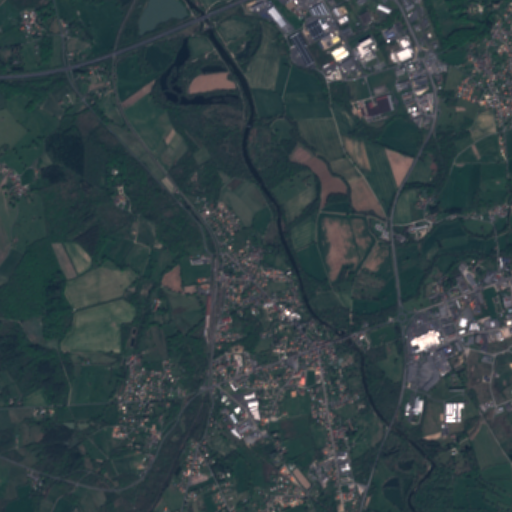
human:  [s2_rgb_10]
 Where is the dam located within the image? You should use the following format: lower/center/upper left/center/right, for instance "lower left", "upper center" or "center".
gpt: The dam is located in the lower right of the image.
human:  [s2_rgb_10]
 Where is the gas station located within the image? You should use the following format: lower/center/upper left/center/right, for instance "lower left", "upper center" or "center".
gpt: The gas station is located in the lower right of the image.
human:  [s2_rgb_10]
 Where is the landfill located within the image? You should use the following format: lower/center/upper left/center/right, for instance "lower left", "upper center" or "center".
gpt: The landfill is located in the center of the image.
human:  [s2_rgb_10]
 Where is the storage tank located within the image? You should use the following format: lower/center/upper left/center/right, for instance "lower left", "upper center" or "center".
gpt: The storage tank is located in the lower center of the image.
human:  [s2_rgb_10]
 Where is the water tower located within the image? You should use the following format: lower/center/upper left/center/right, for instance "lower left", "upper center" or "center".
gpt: The water tower is located in the lower left of the image.
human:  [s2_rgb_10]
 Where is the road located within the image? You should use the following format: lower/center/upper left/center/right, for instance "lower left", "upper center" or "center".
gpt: There is no road in the image.